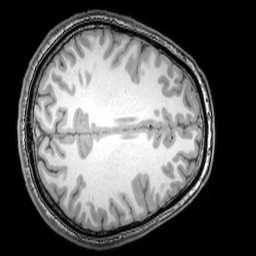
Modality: T1w
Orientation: axial
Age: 25
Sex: male
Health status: healthy
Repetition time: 0.081 s
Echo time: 0.037 s